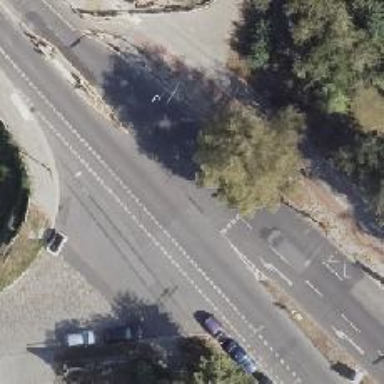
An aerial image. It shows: Tertiary road with asphalt surface. There are separate sidewalks on both sides and exclusive cycle lanes with lane markings.